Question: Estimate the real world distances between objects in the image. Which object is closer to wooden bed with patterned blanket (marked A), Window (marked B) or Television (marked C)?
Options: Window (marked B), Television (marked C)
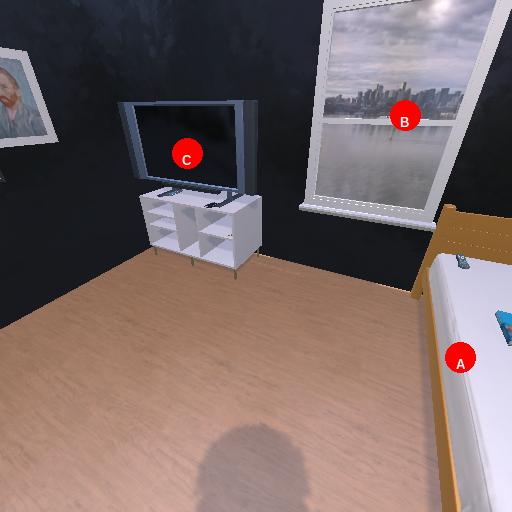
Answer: Window (marked B)